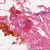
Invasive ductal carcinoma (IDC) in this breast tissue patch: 0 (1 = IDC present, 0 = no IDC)